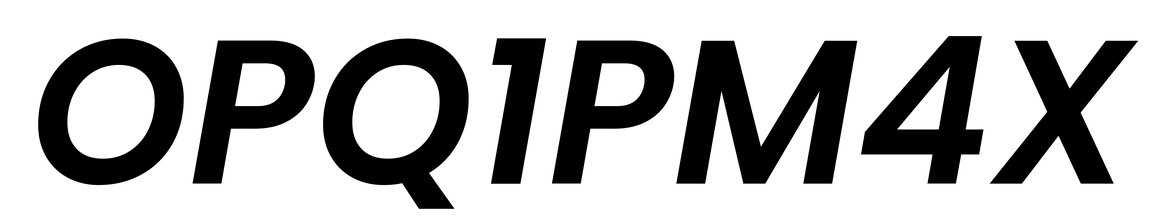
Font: Poppins-SemiBoldItalic